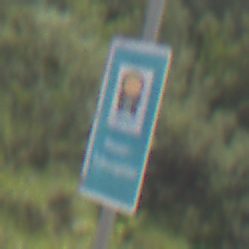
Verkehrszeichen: Wasserschutzgebiet
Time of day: Midday
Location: Outdoor (Nature)
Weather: PartlyCloudy
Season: NotSpecified
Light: Natural